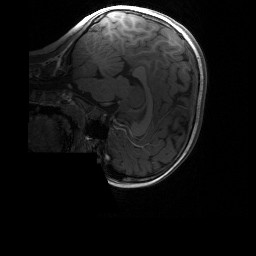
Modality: T1w
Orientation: sagittal
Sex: female
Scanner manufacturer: siemens
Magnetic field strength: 3 T
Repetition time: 1.9 s
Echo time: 0.00243 s